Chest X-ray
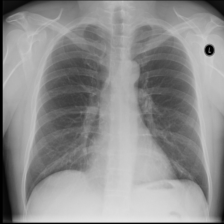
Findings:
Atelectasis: negative
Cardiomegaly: negative
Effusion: negative
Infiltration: negative
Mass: negative
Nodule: negative
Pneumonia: negative
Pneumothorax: negative
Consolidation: negative
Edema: negative
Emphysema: negative
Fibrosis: negative
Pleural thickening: negative
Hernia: negative